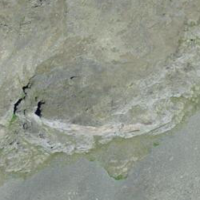
EUNIS habitat code: 48
Species observed at this site:
Saxifraga bryoides
Saxifraga exarata